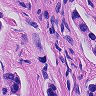
Metastatic tissue present: yes